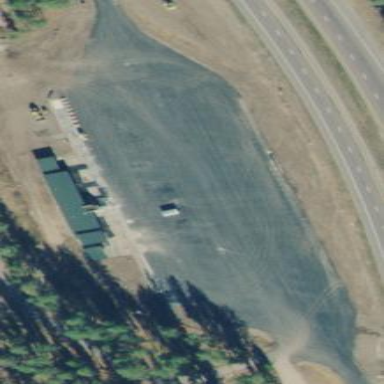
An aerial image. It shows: Rest area on the road.